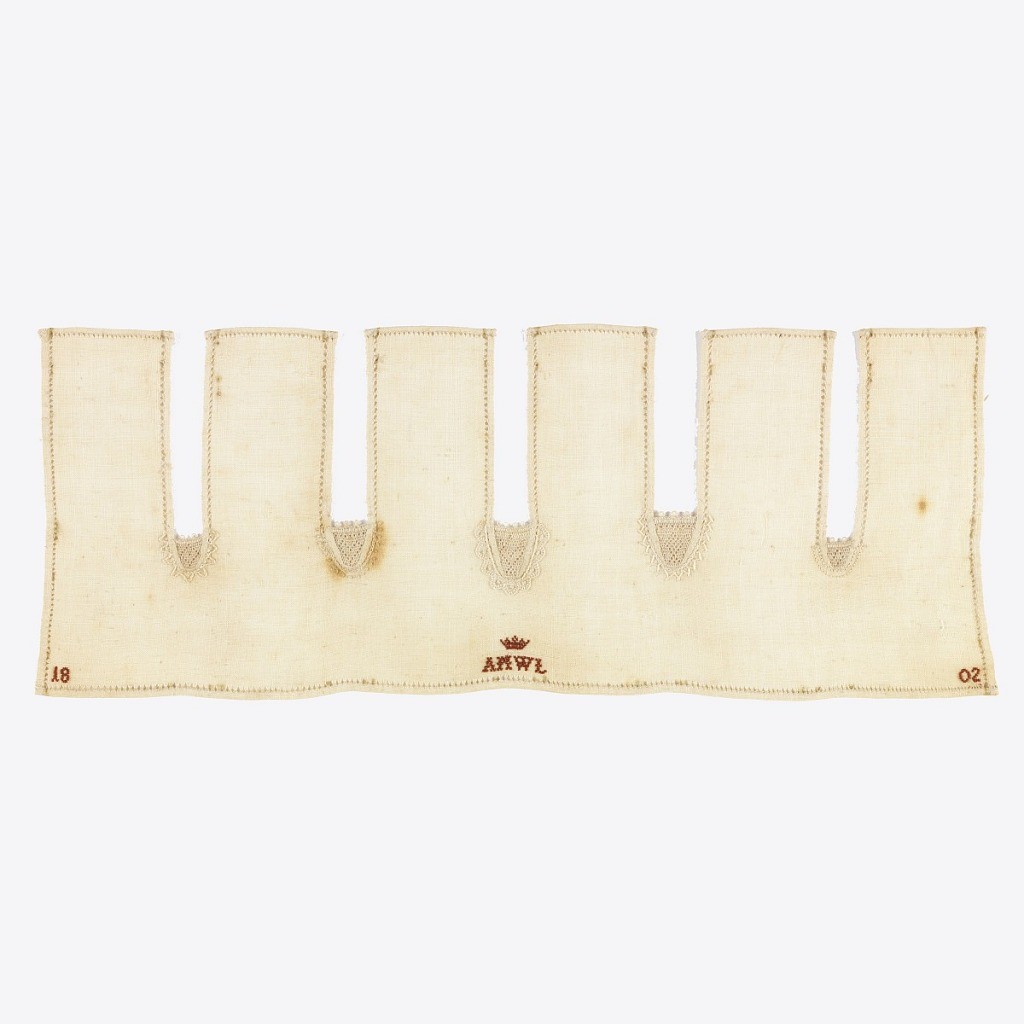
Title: Sampler
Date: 1802
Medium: silk embroidery and linen needlelace on linen foundation Technique: embroidered in stem, knot, cross, threaded running, back, cross, and buttonhole stitches with needlelace on plain weave foundation
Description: Five plackets.